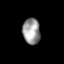
Tissue: skin
Cell type: Others
Senescence score: 0.726
Nuclear area (px): 446
Mean DAPI intensity: 153.545